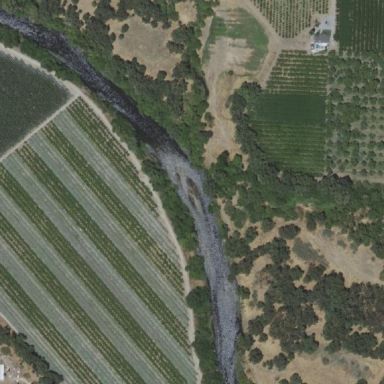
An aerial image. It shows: Orchard.